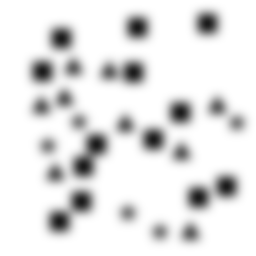
Squares: 13
Triangles: 9
Stars: 5
Total shapes: 27